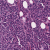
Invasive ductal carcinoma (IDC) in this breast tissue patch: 1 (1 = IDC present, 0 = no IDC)